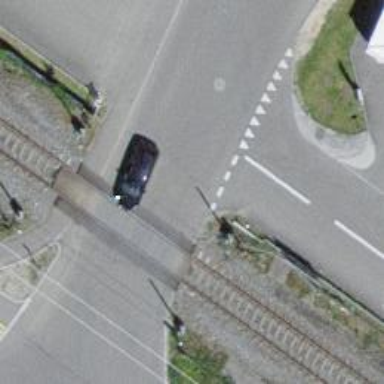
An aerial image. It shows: Single-track electrified railway with contact line.